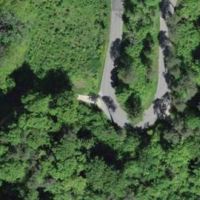
EUNIS habitat code: 41
Species observed at this site:
Symphoricarpos albus